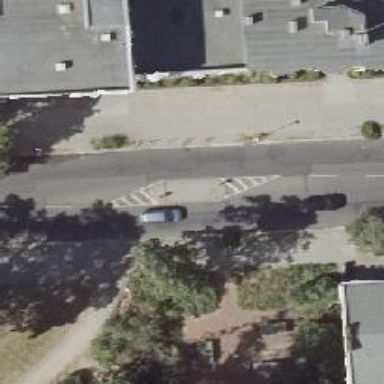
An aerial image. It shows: Residential road with asphalt surface and separate sidewalk. The road has lane markings.